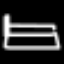
Label: bed